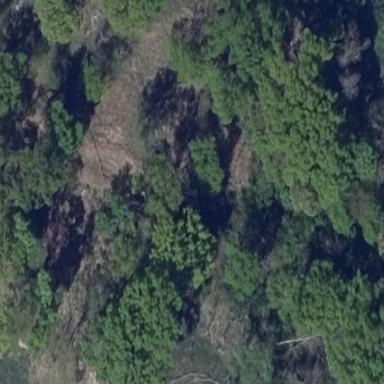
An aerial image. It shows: Forest area.